Aerial crown-view tile of a tropical tree (Barro Colorado Island, Panama), acquired 20250616:
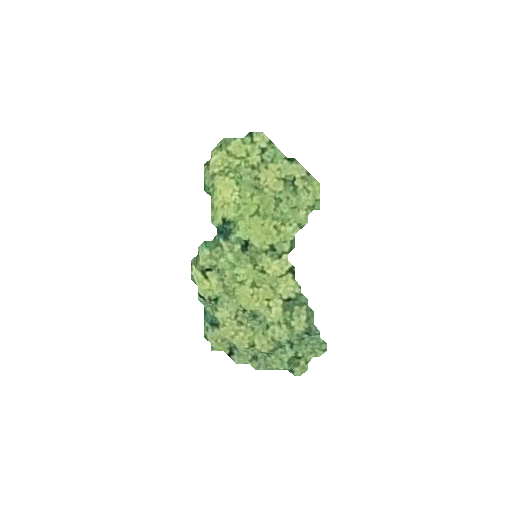
Species: Tachigali panamensis
GBIF accepted scientific name: Tachigali panamensis
Crown area: 32.493 m²